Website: macys
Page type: account-dashboard
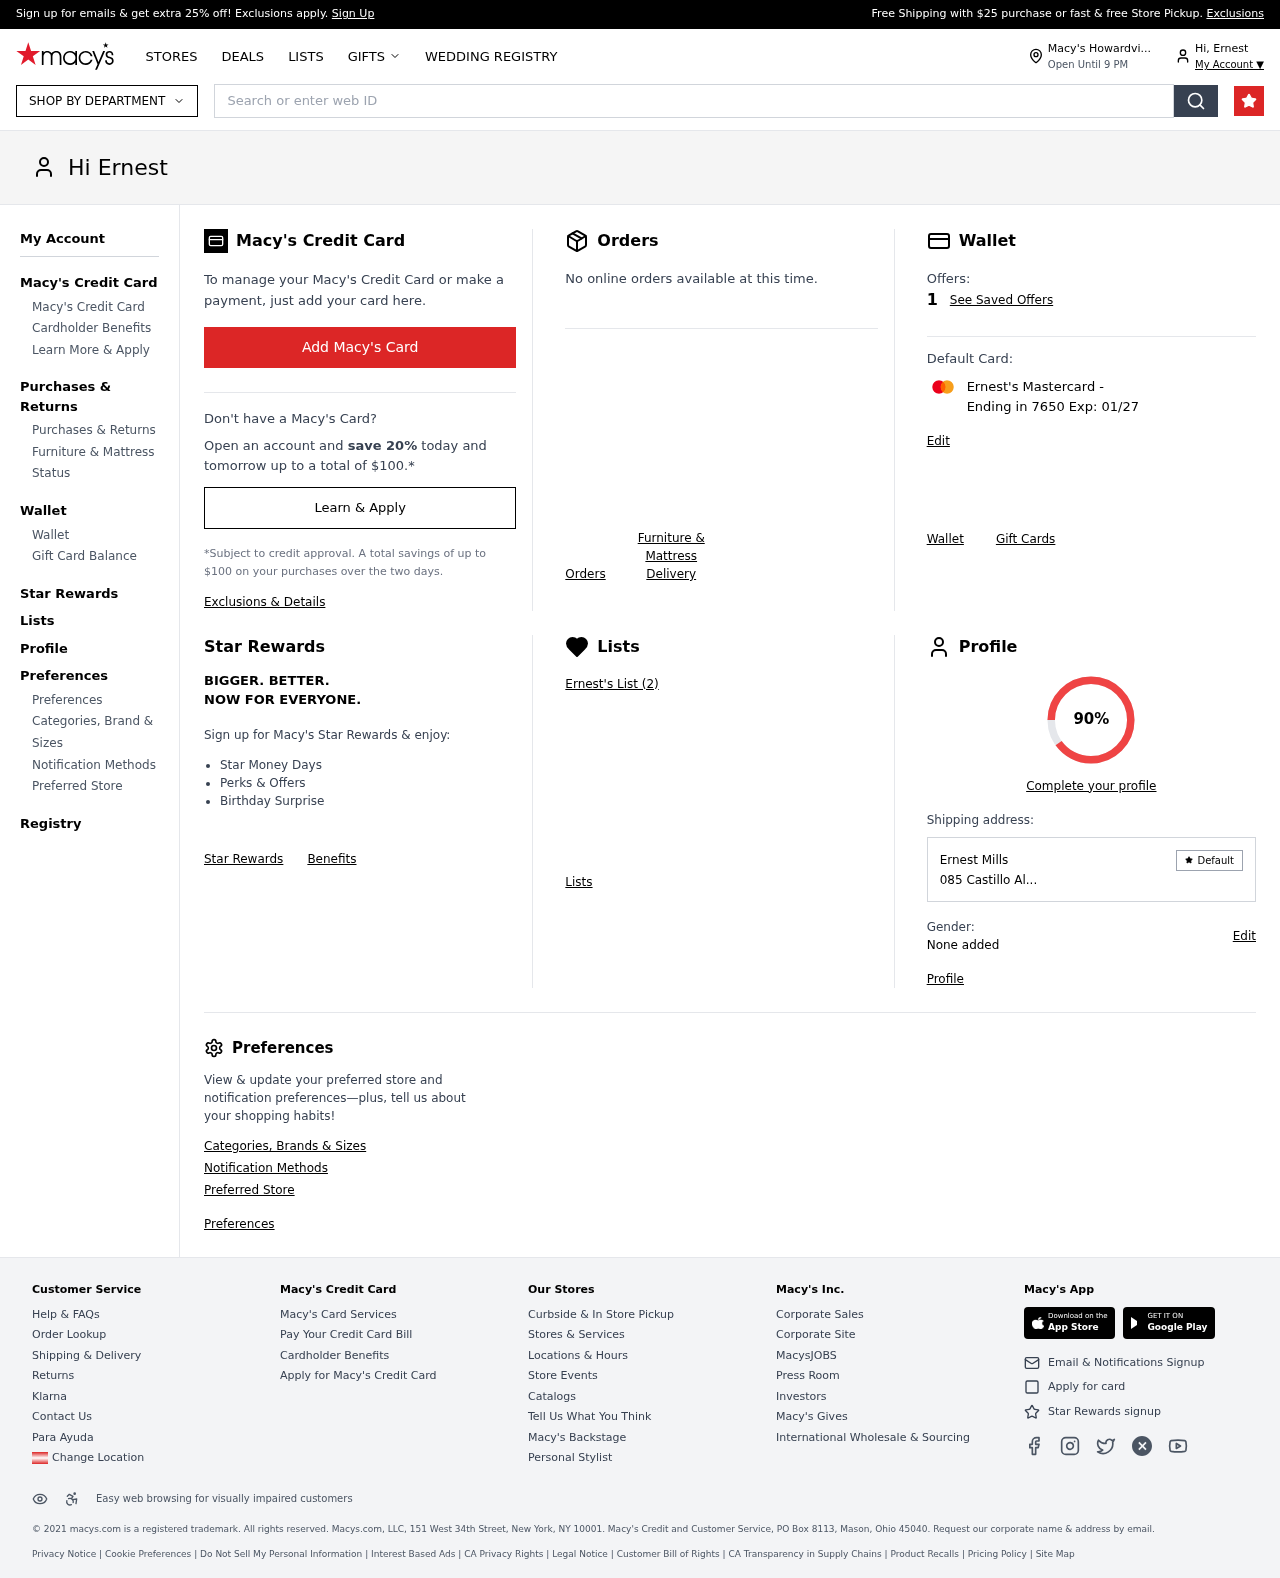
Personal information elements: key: PII_CARD_LAST4
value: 7650
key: PII_CARD_TYPE
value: Mastercard
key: PII_CITY
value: Howardvi
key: PII_FIRSTNAME
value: Ernest
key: PII_FULLNAME
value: Ernest Mills
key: PII_STREET
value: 085 Castillo Al
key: PII_CARD_EXPIRY
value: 01/27
Search elements: key: HEADER_SEARCH
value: Search or enter web ID